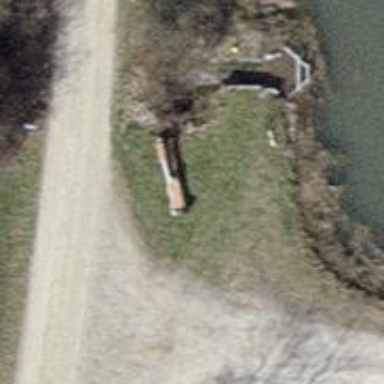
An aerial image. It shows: Bench for seating.